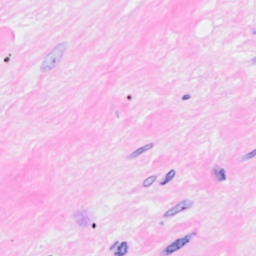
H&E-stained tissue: Breast